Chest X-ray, PA view. Patient: 71 years old, sex M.
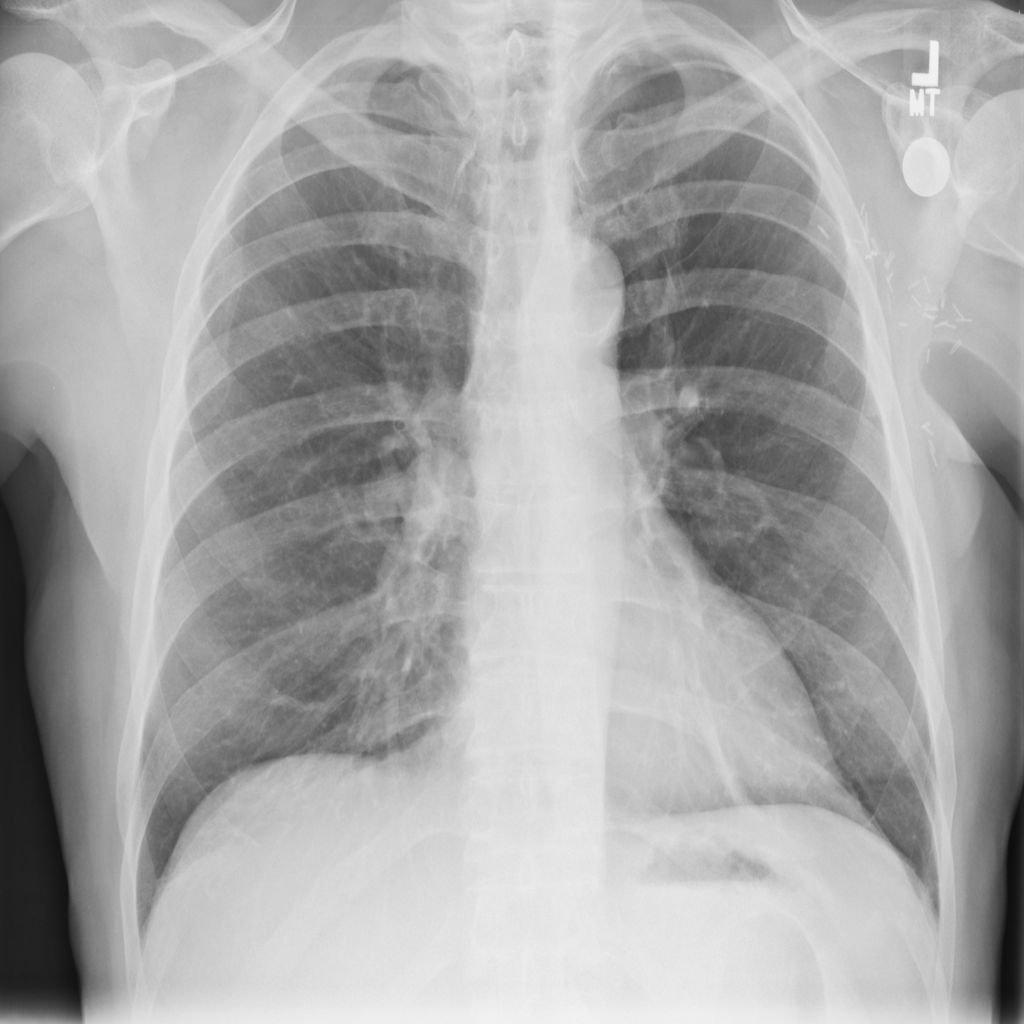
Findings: Mass, Nodule